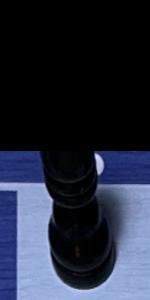
Label: Bishop_Black